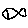
Label: fish